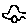
Label: car